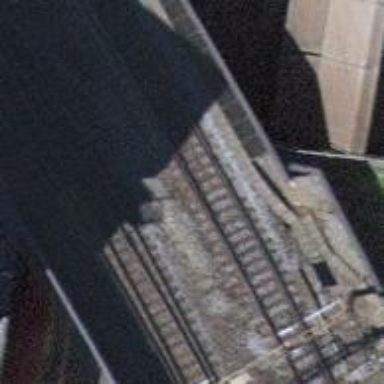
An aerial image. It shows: Single railway track with electrified contact line.